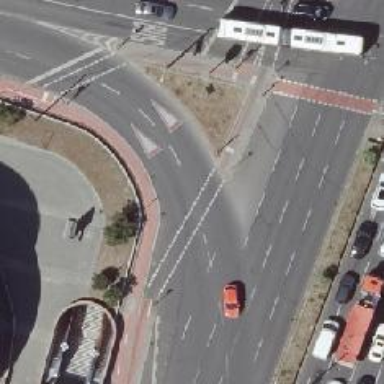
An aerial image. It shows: Secondary link road with asphalt surface. There is cycle track on the right side.